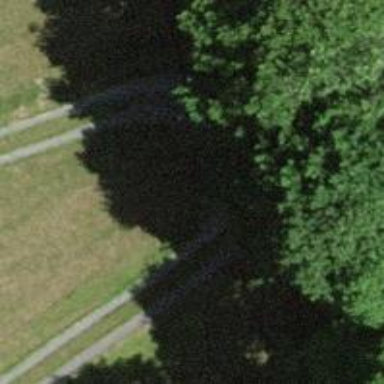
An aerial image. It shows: Track road with grade3 tracktype.